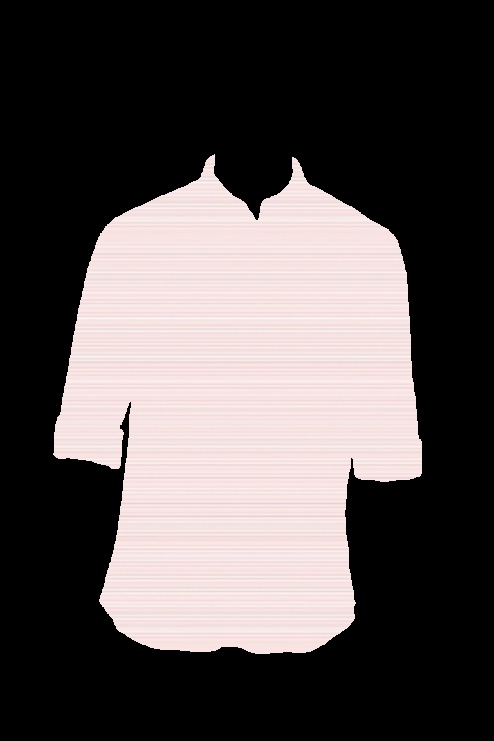
pink slim fit polo shirt